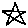
Label: star